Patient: sex M, age 26
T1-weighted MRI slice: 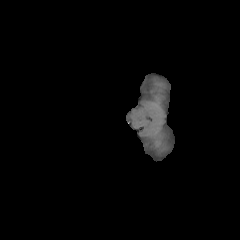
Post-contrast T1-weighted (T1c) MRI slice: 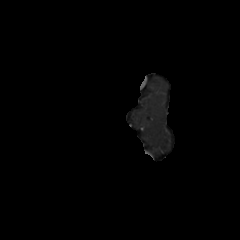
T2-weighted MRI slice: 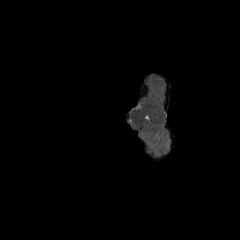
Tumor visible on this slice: no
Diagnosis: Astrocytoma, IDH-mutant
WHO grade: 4